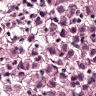
Metastatic tissue present: yes